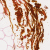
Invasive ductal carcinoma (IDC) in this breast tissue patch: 0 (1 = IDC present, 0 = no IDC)